Question: I have to add a custom layout in a relative layout on a button click.
Again on another click add that same layout with another values above the previous inflated layout.
and it will continue like this.
I don't want to use list view.
I can add dynamically my custom layout but how to place it above the previous added.
on click of ADD button a new row will be added to my relative layout in xml, like ROW 1, ROW 2, and this will continue with ROW 3, ROW 4 etc.
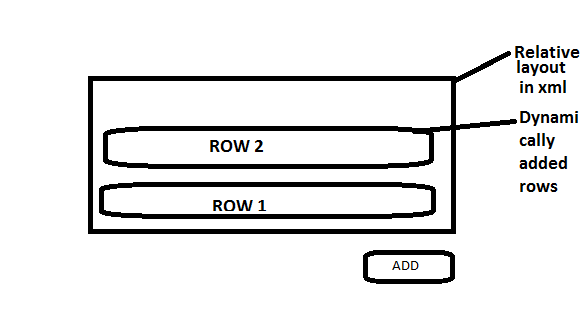
Answer: you can use the addRule method of RelativeLayout.LayoutParams class. For example:
'''
RelativeLayout.Layoutparams params = (RelativeLayout.LayoutParams)button.getLayoutParams();
params.addRule(RelativeLayout.ALIGN_PARENT_RIGHT);
params.addRule(RelativeLayout.LEFT_OF, R.id.id_to_be_left_of);
button.setLayoutParams(params);
'''
Doing this, you can set programmatically all params you would set in your layout xml file.